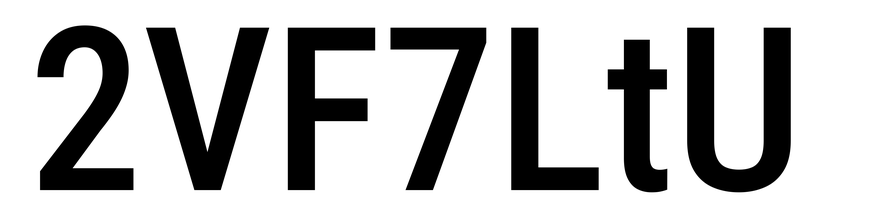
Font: Roboto_Condensed_Medium